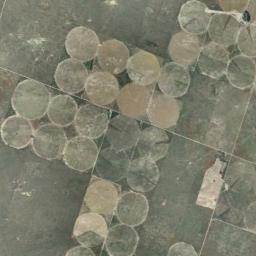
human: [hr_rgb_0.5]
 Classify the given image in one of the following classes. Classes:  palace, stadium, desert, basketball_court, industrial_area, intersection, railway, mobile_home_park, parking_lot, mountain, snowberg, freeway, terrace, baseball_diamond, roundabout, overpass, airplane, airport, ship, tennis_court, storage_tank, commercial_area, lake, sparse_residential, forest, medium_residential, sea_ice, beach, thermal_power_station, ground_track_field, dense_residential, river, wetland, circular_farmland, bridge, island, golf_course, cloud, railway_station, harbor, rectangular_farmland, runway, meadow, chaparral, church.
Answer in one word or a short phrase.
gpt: circular_farmland